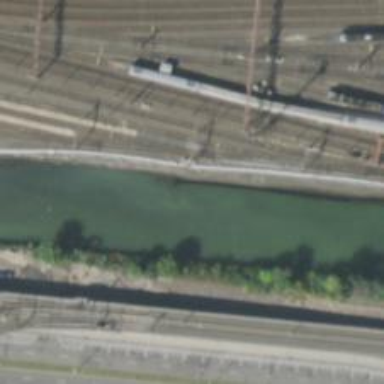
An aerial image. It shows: Rail yard with electrified contact lines for railway operations.